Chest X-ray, PA view. Patient: 46 years old, sex M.
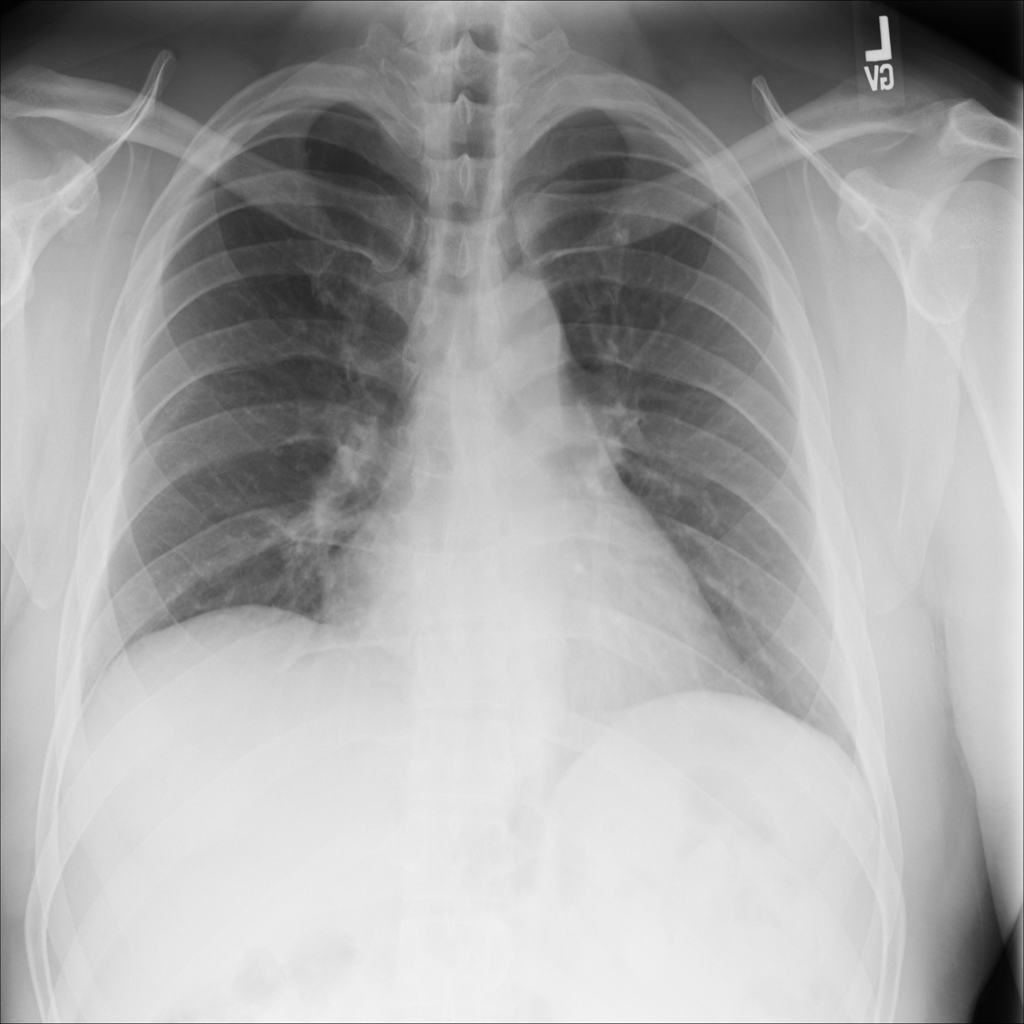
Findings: No Finding